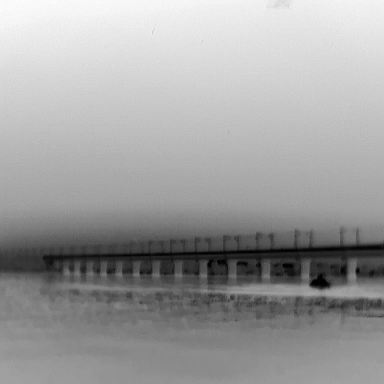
There is a warship in the infrared image.